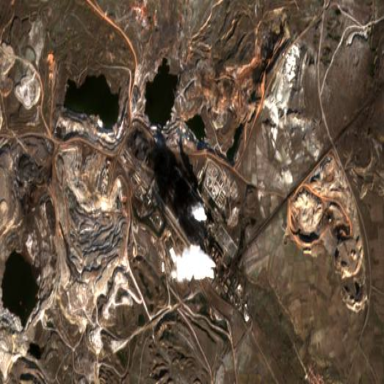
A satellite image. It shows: Industrial area with coal-powered plant.